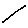
Label: line